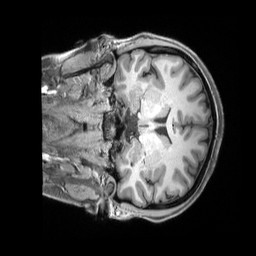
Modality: T1w
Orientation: coronal
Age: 22
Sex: female
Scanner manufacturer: siemens
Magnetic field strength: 3 T
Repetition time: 2.3 s
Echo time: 0.00298 s